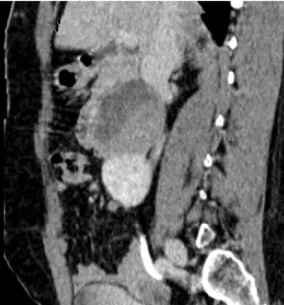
(A-D) Contrast enhanced CT sagittal images:Mass arising from the isthmus, posteriorly compressing the IVC with obliteration of intervening fat planes (arrow).
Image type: radiology (ct)